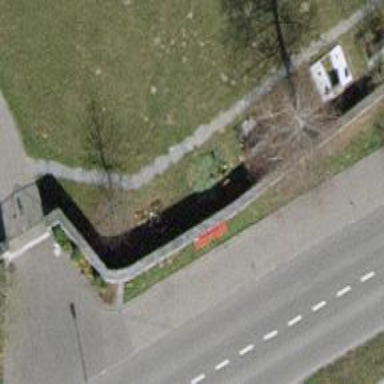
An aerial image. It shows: Red bench.